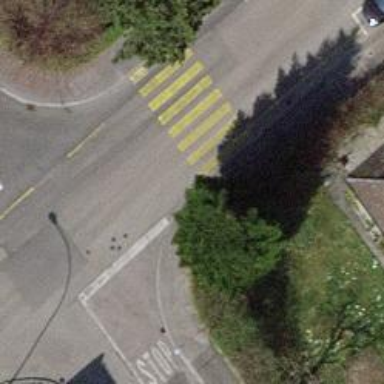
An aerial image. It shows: Asphalt sidewalk along the footway.